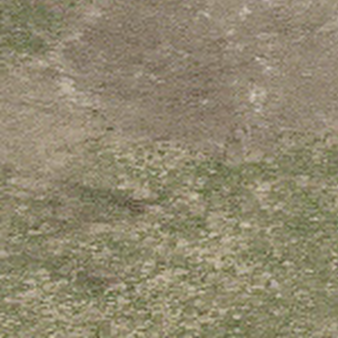
Label: other